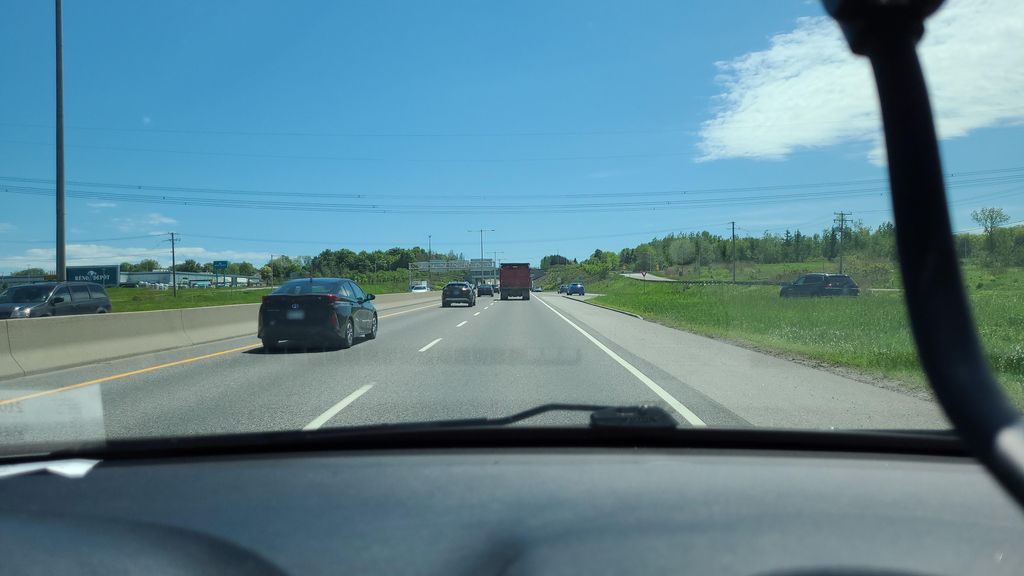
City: quebec_city